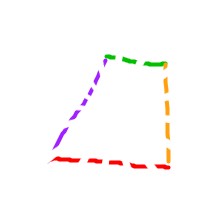
Shape: trapezoid